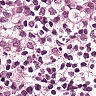
Metastatic tissue present: yes